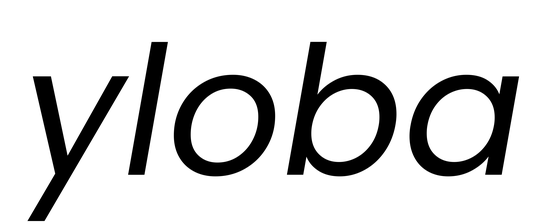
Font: Poppins-Italic